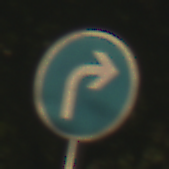
Verkehrszeichen: VorgeschriebeneFahrtrichtungRechts
Umgebung: Outdoor, Suburban
Tageszeit: SunriseSunset
Wetter: Clear
Licht: Natural
Jahreszeit: NotSpecified
Kontrast: HighContrast